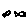
Label: fish